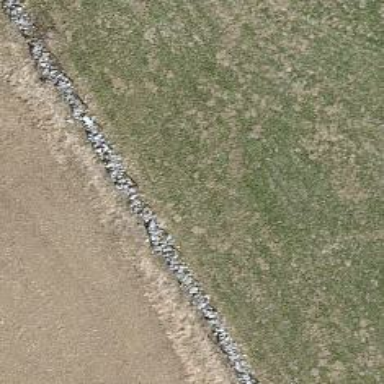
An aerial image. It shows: Wall made of dry stone.